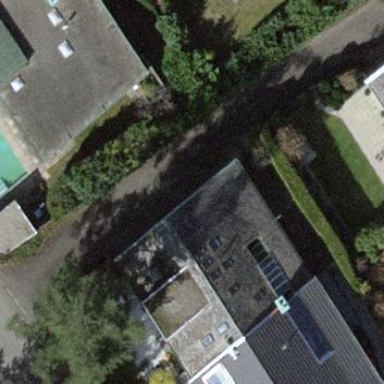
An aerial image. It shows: Terrace building.